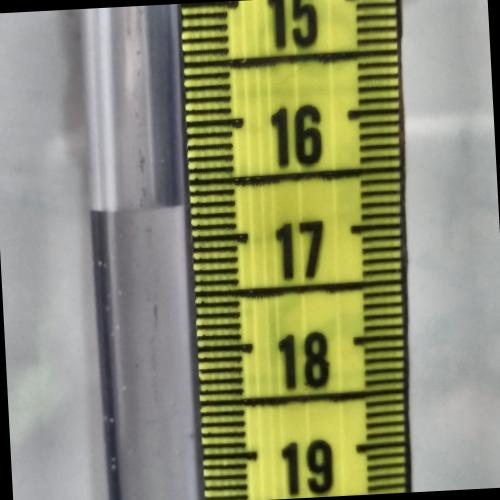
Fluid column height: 16.7 cm